Question: I have a pandas dataframe as given below
'''
df = pd.DataFrame({"flag":[0, 0, 1, 1, 1, 1, 0, 0, 0, 1, 1, 1, 1, 0, 0],
"Val":[1, 5, 7, 5, 4, 7, 8, 11, 13, 44, 7 , 8, 10, 14, 12]})
'''
Output:

Output:
I am looking for a way to extract chunks of dataframe based on flag = 1 condition occurring multiple times
'''
Chunk 1
Val flag
7 1
5 1
4 1
7 1
Chunk 2
Val flag
44 1
7 1
8 1
10 1
'''
and so on
Any help would be highly appreciated
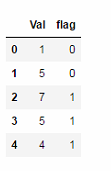
Answer: Create 'Series' by compare by <URL>, last loop by groups:
'''
g = df['flag'].ne(df['flag'].shift()).cumsum()
m1 = g.map(g.value_counts()).gt(1)
m2 = df['flag'].eq(1)
for k, gr in df[m1 & m2].groupby(g):
print (gr)
flag Val
2 1 7
3 1 5
4 1 4
5 1 7
flag Val
9 1 44
10 1 7
11 1 8
12 1 10
'''